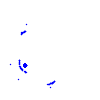
Particle: electron